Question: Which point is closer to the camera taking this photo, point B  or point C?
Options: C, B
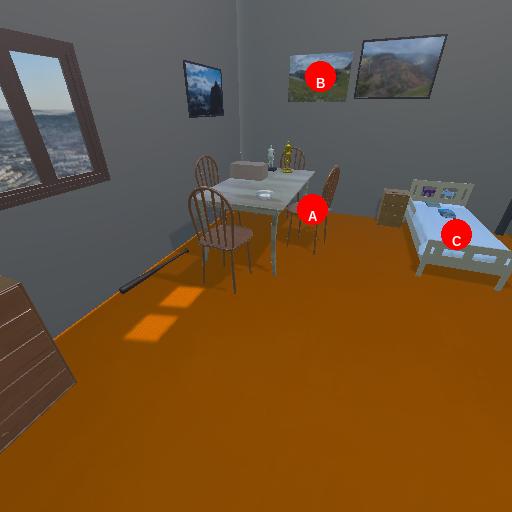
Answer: C